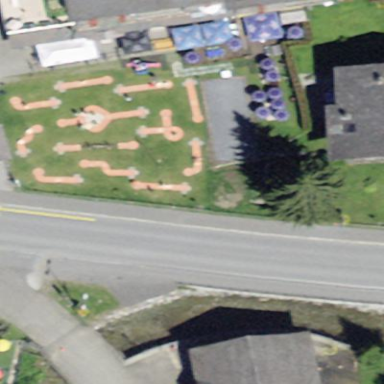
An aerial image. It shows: Miniature golf leisure land.